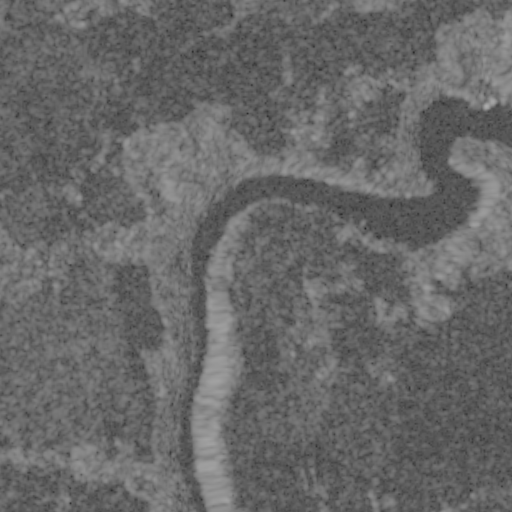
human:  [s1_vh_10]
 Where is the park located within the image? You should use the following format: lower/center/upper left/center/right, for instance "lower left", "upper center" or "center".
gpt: The park is located in the center left of the image.
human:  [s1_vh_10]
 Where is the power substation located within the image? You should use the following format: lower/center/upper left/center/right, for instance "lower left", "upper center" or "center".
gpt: The power substation is located in the upper center of the image.
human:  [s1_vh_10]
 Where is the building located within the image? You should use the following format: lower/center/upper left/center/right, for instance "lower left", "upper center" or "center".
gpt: There is no building in the image.

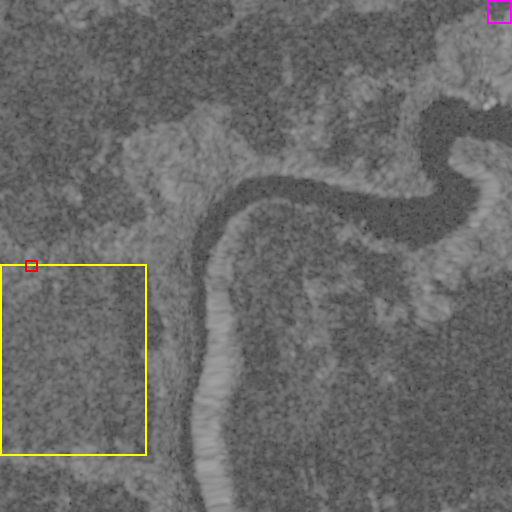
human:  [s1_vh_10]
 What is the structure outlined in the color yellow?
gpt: The structure outlined in yellow is a crop field.
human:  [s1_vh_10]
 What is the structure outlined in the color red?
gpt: The structure outlined in red is a park.
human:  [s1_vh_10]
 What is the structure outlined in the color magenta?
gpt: The structure outlined in magenta is a parking lot.
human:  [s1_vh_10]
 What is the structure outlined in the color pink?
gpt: There is no pink outline.